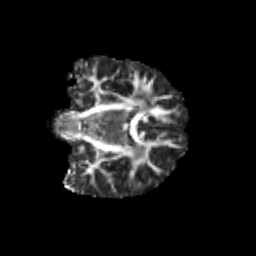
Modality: FA
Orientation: coronal
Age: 11
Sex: male
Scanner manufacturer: siemens
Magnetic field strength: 3 T
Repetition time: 3.8 s
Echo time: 0.07 s